Field crop: tomato
Growth stage: 1
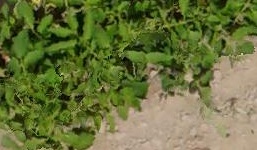
Species: tomato